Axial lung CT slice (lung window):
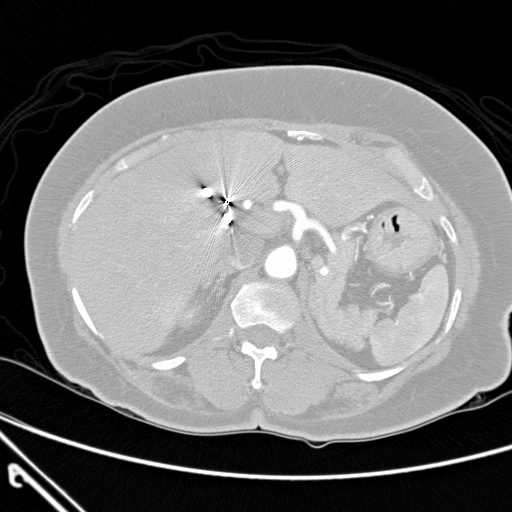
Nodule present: no